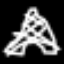
Label: The Eiffel Tower